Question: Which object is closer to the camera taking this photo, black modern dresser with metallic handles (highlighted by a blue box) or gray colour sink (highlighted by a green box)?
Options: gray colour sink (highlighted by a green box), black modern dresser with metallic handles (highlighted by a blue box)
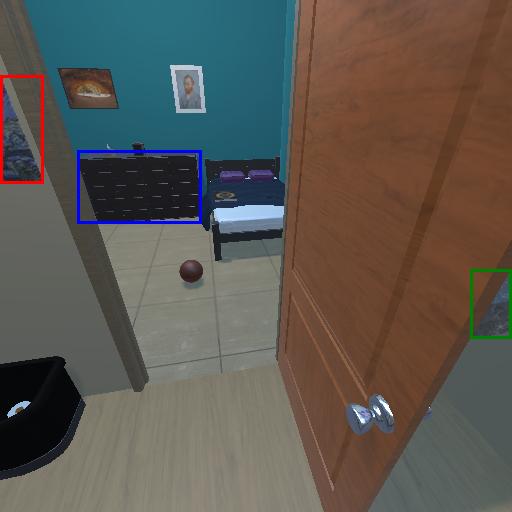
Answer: gray colour sink (highlighted by a green box)